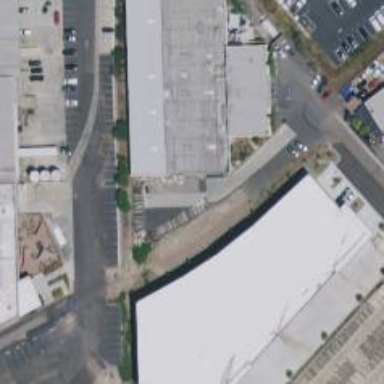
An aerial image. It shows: Industrial building.